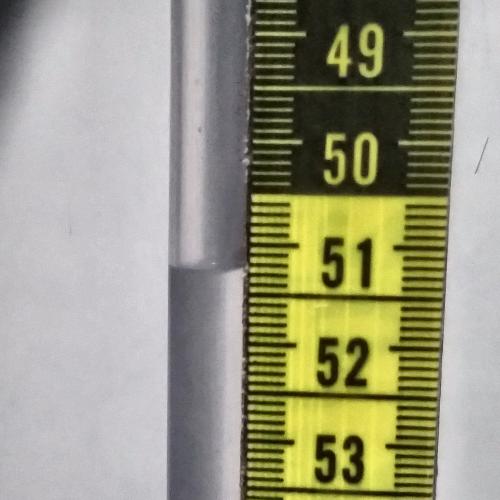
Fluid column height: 51.2 cm